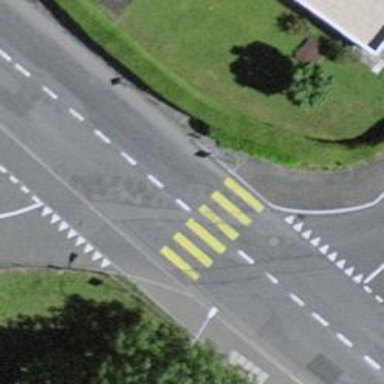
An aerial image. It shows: Zebra crossing on the road.